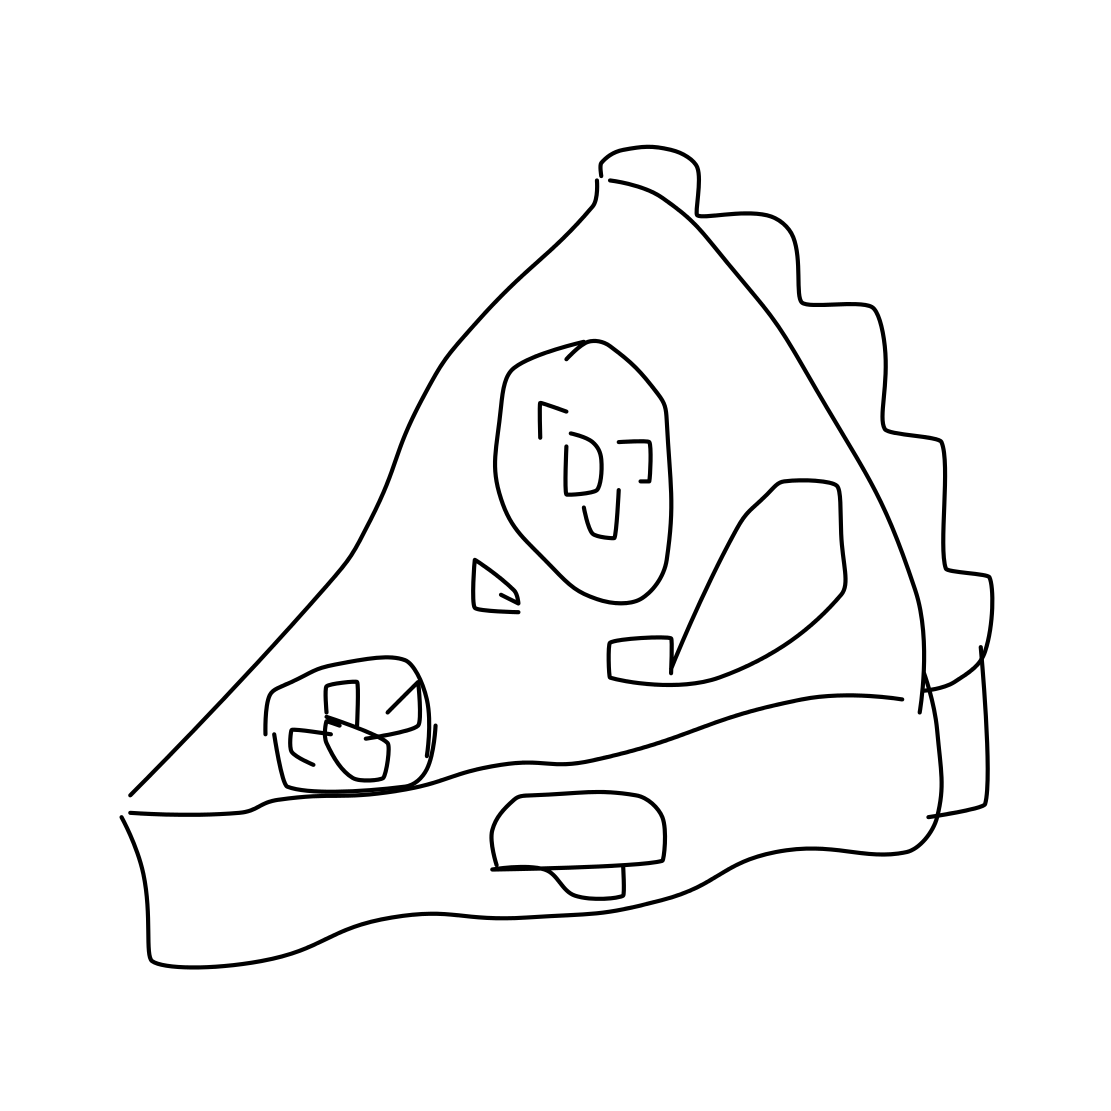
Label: pizza